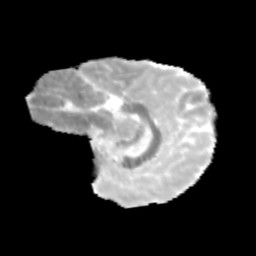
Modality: MD
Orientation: sagittal
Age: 13
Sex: female
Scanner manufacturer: siemens
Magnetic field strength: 3 T
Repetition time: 3.8 s
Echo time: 0.07 s